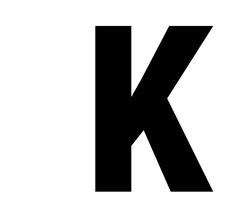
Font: Roboto_Condensed_ExtraBold